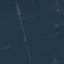
Land use / land cover class: Forest